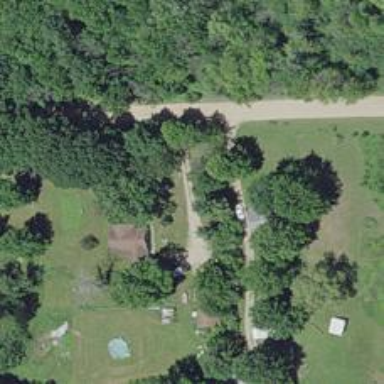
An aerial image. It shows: Driveway leading to service road.